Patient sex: F
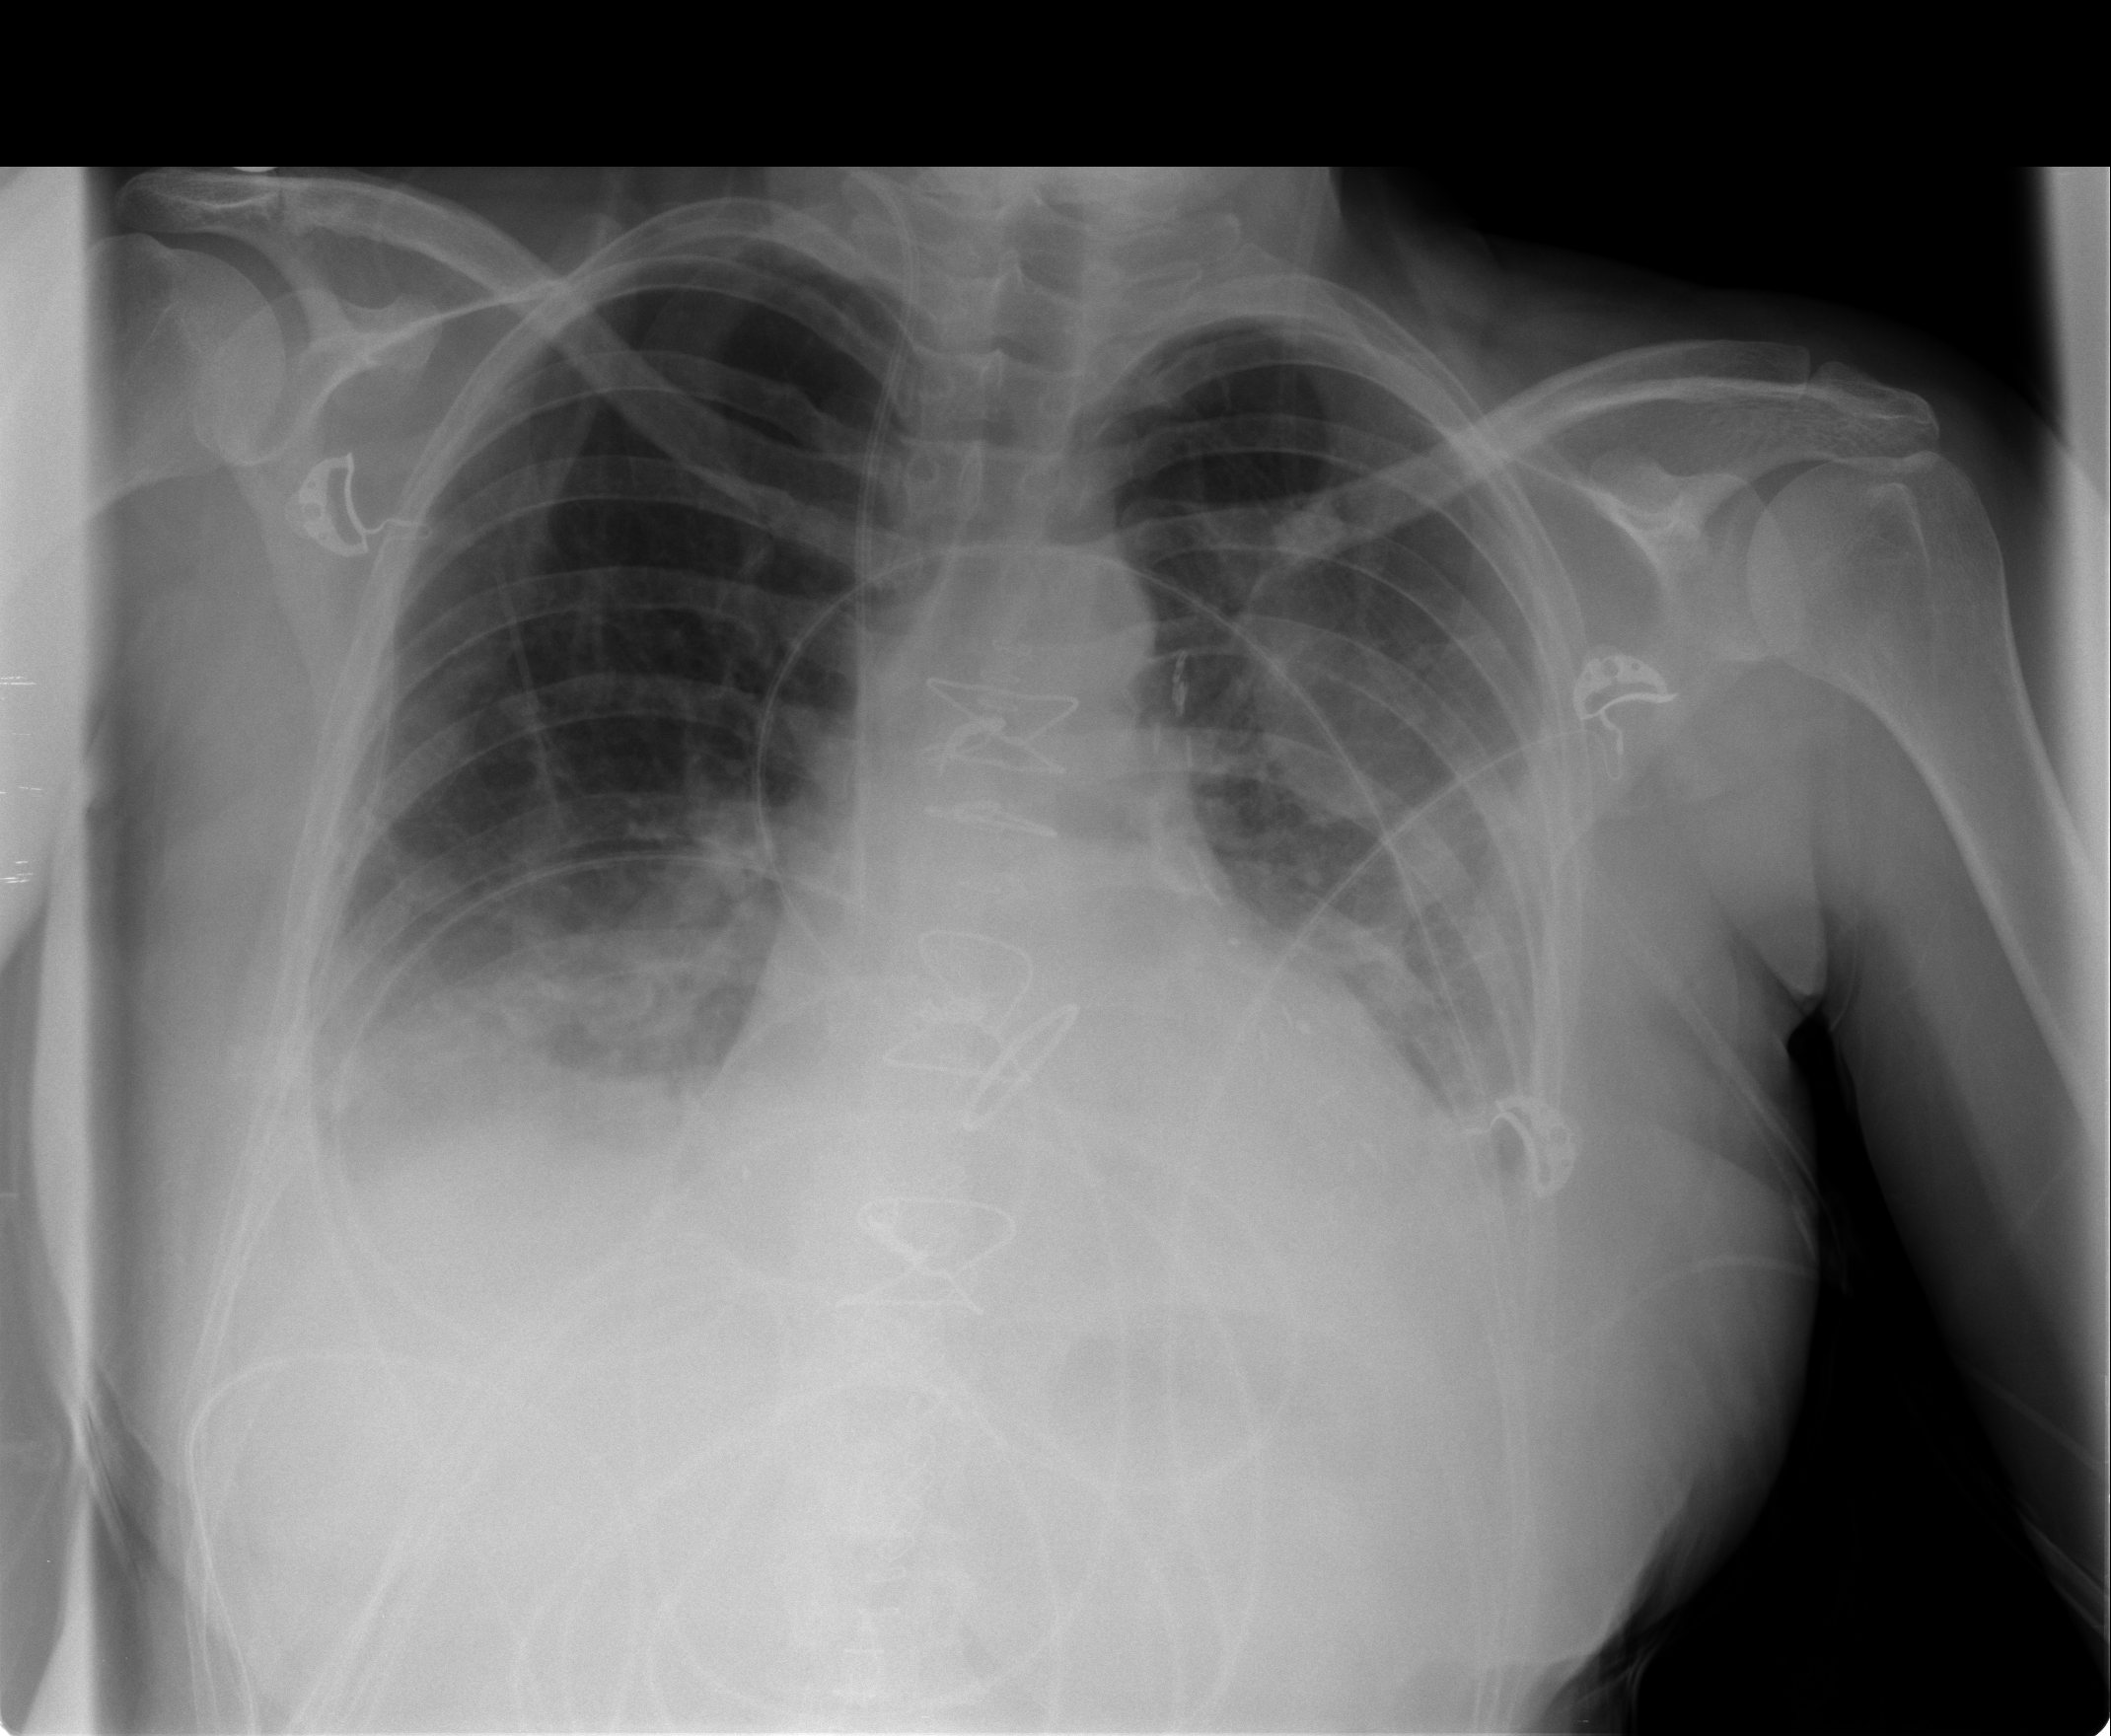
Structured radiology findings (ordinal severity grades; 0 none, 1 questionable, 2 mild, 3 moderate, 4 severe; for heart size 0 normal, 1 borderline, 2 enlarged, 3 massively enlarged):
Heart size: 1
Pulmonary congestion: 0
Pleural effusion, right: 2
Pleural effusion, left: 2
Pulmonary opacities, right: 0
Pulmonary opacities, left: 0
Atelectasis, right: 2
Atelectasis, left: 2